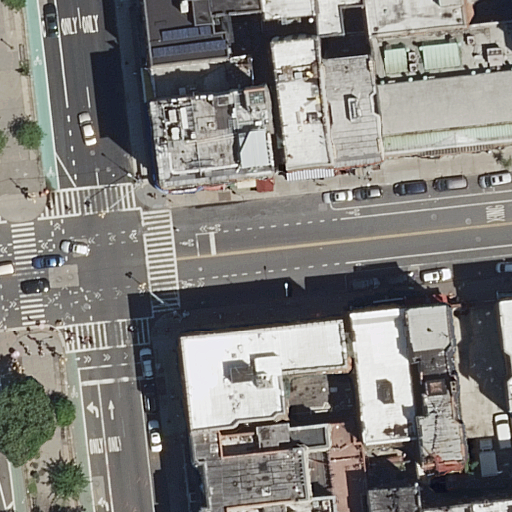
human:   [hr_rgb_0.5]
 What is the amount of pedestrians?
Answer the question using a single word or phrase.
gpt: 2

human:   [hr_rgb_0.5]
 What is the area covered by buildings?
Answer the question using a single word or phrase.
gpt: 3214m2

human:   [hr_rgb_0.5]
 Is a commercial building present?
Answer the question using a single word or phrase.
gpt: no

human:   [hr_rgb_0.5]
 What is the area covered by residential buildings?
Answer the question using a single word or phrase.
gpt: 3214m2

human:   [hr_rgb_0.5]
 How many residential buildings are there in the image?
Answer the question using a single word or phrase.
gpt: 16

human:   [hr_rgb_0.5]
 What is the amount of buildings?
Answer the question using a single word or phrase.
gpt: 16

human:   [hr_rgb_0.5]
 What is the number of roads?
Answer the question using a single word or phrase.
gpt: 11

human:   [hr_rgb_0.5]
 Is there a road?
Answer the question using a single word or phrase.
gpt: yes

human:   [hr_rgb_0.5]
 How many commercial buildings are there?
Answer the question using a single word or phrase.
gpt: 0

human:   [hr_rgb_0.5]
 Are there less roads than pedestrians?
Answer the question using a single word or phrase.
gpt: no

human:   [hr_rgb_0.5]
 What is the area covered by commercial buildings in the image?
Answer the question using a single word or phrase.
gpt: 0m2

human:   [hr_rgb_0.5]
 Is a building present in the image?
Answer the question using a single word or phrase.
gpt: yes

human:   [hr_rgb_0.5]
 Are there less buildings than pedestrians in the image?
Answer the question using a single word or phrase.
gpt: no

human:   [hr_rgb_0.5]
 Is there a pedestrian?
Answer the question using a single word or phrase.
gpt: yes

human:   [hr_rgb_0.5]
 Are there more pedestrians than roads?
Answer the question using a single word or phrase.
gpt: no

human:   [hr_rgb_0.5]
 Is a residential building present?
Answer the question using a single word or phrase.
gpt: yes

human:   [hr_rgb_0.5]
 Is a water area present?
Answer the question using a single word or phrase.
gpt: no

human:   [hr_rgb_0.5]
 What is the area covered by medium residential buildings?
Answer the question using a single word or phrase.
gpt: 1869m2

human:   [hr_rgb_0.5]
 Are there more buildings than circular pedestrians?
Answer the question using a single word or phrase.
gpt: yes

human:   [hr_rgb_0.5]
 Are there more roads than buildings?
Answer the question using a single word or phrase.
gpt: no

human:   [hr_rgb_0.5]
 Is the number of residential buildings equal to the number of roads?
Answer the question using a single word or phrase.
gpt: no

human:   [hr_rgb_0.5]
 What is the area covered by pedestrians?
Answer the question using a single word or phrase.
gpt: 689m2

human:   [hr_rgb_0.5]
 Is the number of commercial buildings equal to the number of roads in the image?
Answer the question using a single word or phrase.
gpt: no

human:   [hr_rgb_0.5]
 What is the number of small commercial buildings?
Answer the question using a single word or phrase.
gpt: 0

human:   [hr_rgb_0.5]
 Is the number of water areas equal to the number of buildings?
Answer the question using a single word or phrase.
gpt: no

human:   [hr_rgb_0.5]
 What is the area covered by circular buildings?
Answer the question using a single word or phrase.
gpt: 0m2

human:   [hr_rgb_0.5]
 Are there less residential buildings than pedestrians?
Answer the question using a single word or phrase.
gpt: no

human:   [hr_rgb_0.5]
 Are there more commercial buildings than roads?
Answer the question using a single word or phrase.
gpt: no

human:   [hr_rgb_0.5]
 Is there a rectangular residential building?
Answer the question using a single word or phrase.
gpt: yes

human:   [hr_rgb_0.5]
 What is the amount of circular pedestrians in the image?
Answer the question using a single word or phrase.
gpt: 0

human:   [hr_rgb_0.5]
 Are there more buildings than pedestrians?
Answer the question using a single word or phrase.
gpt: yes

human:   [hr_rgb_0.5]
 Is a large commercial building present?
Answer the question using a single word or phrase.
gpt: no

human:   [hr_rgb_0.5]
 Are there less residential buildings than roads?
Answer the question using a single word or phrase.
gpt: no

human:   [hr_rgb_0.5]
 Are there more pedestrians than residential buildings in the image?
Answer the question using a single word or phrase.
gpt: no

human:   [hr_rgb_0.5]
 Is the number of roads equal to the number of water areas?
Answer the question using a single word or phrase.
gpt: no

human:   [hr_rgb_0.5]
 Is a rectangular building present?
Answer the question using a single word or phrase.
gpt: yes

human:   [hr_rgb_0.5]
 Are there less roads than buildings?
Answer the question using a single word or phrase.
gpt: yes

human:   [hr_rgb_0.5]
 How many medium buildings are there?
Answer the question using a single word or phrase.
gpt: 8

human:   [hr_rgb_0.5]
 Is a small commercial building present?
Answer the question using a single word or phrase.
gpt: no

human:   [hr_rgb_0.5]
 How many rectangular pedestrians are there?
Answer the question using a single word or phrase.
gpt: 0

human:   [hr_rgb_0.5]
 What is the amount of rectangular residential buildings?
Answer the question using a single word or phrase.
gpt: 10

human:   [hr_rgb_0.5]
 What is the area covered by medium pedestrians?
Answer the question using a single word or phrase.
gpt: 689m2

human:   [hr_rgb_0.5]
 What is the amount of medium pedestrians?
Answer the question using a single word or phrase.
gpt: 2

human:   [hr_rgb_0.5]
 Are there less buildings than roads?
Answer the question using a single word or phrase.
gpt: no

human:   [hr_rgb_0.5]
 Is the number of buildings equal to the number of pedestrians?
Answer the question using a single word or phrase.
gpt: no

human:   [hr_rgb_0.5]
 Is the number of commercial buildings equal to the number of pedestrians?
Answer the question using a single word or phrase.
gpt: no

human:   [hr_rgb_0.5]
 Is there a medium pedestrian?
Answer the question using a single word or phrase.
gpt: yes

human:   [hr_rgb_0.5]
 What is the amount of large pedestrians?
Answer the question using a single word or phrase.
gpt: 0

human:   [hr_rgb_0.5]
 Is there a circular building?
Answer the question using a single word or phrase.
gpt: no

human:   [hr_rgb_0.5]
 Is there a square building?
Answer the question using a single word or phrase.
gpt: no

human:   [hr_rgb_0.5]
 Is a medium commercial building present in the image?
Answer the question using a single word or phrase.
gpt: no

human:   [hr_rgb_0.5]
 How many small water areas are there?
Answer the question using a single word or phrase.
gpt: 0

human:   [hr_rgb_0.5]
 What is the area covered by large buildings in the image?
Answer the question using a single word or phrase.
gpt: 1133m2

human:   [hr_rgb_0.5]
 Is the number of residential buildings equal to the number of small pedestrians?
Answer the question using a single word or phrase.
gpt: no

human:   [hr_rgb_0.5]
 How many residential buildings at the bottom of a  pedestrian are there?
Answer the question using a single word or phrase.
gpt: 8

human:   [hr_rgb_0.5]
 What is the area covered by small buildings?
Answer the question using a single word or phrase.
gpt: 212m2

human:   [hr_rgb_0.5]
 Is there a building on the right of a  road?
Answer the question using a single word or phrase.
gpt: yes

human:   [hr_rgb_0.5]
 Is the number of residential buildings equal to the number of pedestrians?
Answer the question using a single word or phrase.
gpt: no

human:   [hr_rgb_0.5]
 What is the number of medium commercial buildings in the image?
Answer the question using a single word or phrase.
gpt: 0

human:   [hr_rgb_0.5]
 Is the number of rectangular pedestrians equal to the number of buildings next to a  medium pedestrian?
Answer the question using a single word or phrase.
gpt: no

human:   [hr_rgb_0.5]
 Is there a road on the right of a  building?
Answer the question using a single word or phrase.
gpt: no

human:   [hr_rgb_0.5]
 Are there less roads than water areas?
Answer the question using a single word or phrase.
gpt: no

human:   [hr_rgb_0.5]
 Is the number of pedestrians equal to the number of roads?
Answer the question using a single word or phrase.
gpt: no

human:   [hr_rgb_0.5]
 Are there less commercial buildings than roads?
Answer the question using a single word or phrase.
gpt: yes